Question: I am using jqgrid, and added one subgrid inside it, which looks like as below,

As you can see,
Rows with columns having 11 and 13 are main grid rows
And every row has subgrid having interest,
The Add Record element shows Add Pop up for Subgrid
Here is the code for subgrid looks like,
'''
subGridRowExpanded: function(subgrid_id, row_id) {
var subgrid_table_id, pager_id;
subgrid_table_id = subgrid_id+"_t";
pager_id = "p_"+subgrid_table_id;
$("#"+subgrid_id).html("<table id='"+subgrid_table_id+"' class='scroll'></table><div id='"+pager_id+"' class='scroll'></div>");
jQuery("#"+subgrid_table_id).jqGrid({
url:"shops?q=2&ShopID="+row_id,
datatype: "xml",
colNames: ['Interest'],
colModel: [
//{name:"Id",index:"ShopID",width:80,editable:false,editoptions:{readonly:false,size:40}}, //Shop ID not required
{name:"id",index:"id",editable:true,edittype:"select",editoptions:{dataUrl:'shops?q=3&ShopID='+row_id},editrules:{required:true}}
],
rowNum:10,
pager: pager_id,
width: '100%',
height: '100%',
scrollOffset: 0,
sortname: 'num',
sortorder: "asc",
height: '100%',
editurl:'shops?q=5&ShopID='+row_id
});
jQuery("#"+subgrid_table_id).jqGrid('navGrid',"#"+pager_id,{edit:false,add:true,del:true})
},
subGridRowColapsed: function(subgrid_id, row_id) {
// this function is called before removing the data
//var subgrid_table_id;
//subgrid_table_id = subgrid_id+"_t";
//jQuery("#"+subgrid_table_id).remove();
}
'''
Once we add value from Pop Up it goes to Interest tab for respective row of main grid and that added value should be removed from pop up.
Currently value gets added successfully but it stays there in pop up, until we refresh the main form.
Is there any way to reload add pop up after submitting ?
Appreciate your time, thanks
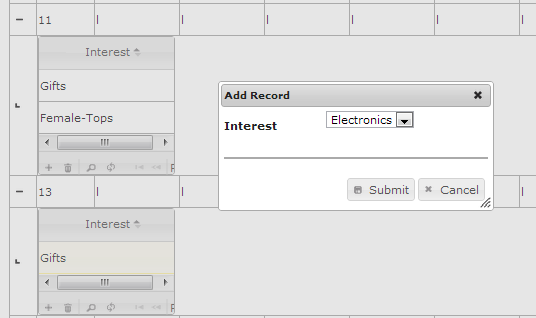
Answer: Probably the problem could be solved if you would set HTTP header '"Cache-Control: private, max-age=0"' (see <URL>.
Alternatively you can use the option
'''
ajaxSelectOptions: { cache: false }
'''
(see <URL>.
If all above will not help, you can use 'ajaxSelectOptions.data' which would allow you sure send different values of 'ShopID' parameter of 'dataUrl'. See <URL> for more details.
: I would recommend you additionally to use 'recreateForm: true' option of Add and Edit forms. See <URL> an example of the usage.